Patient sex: M
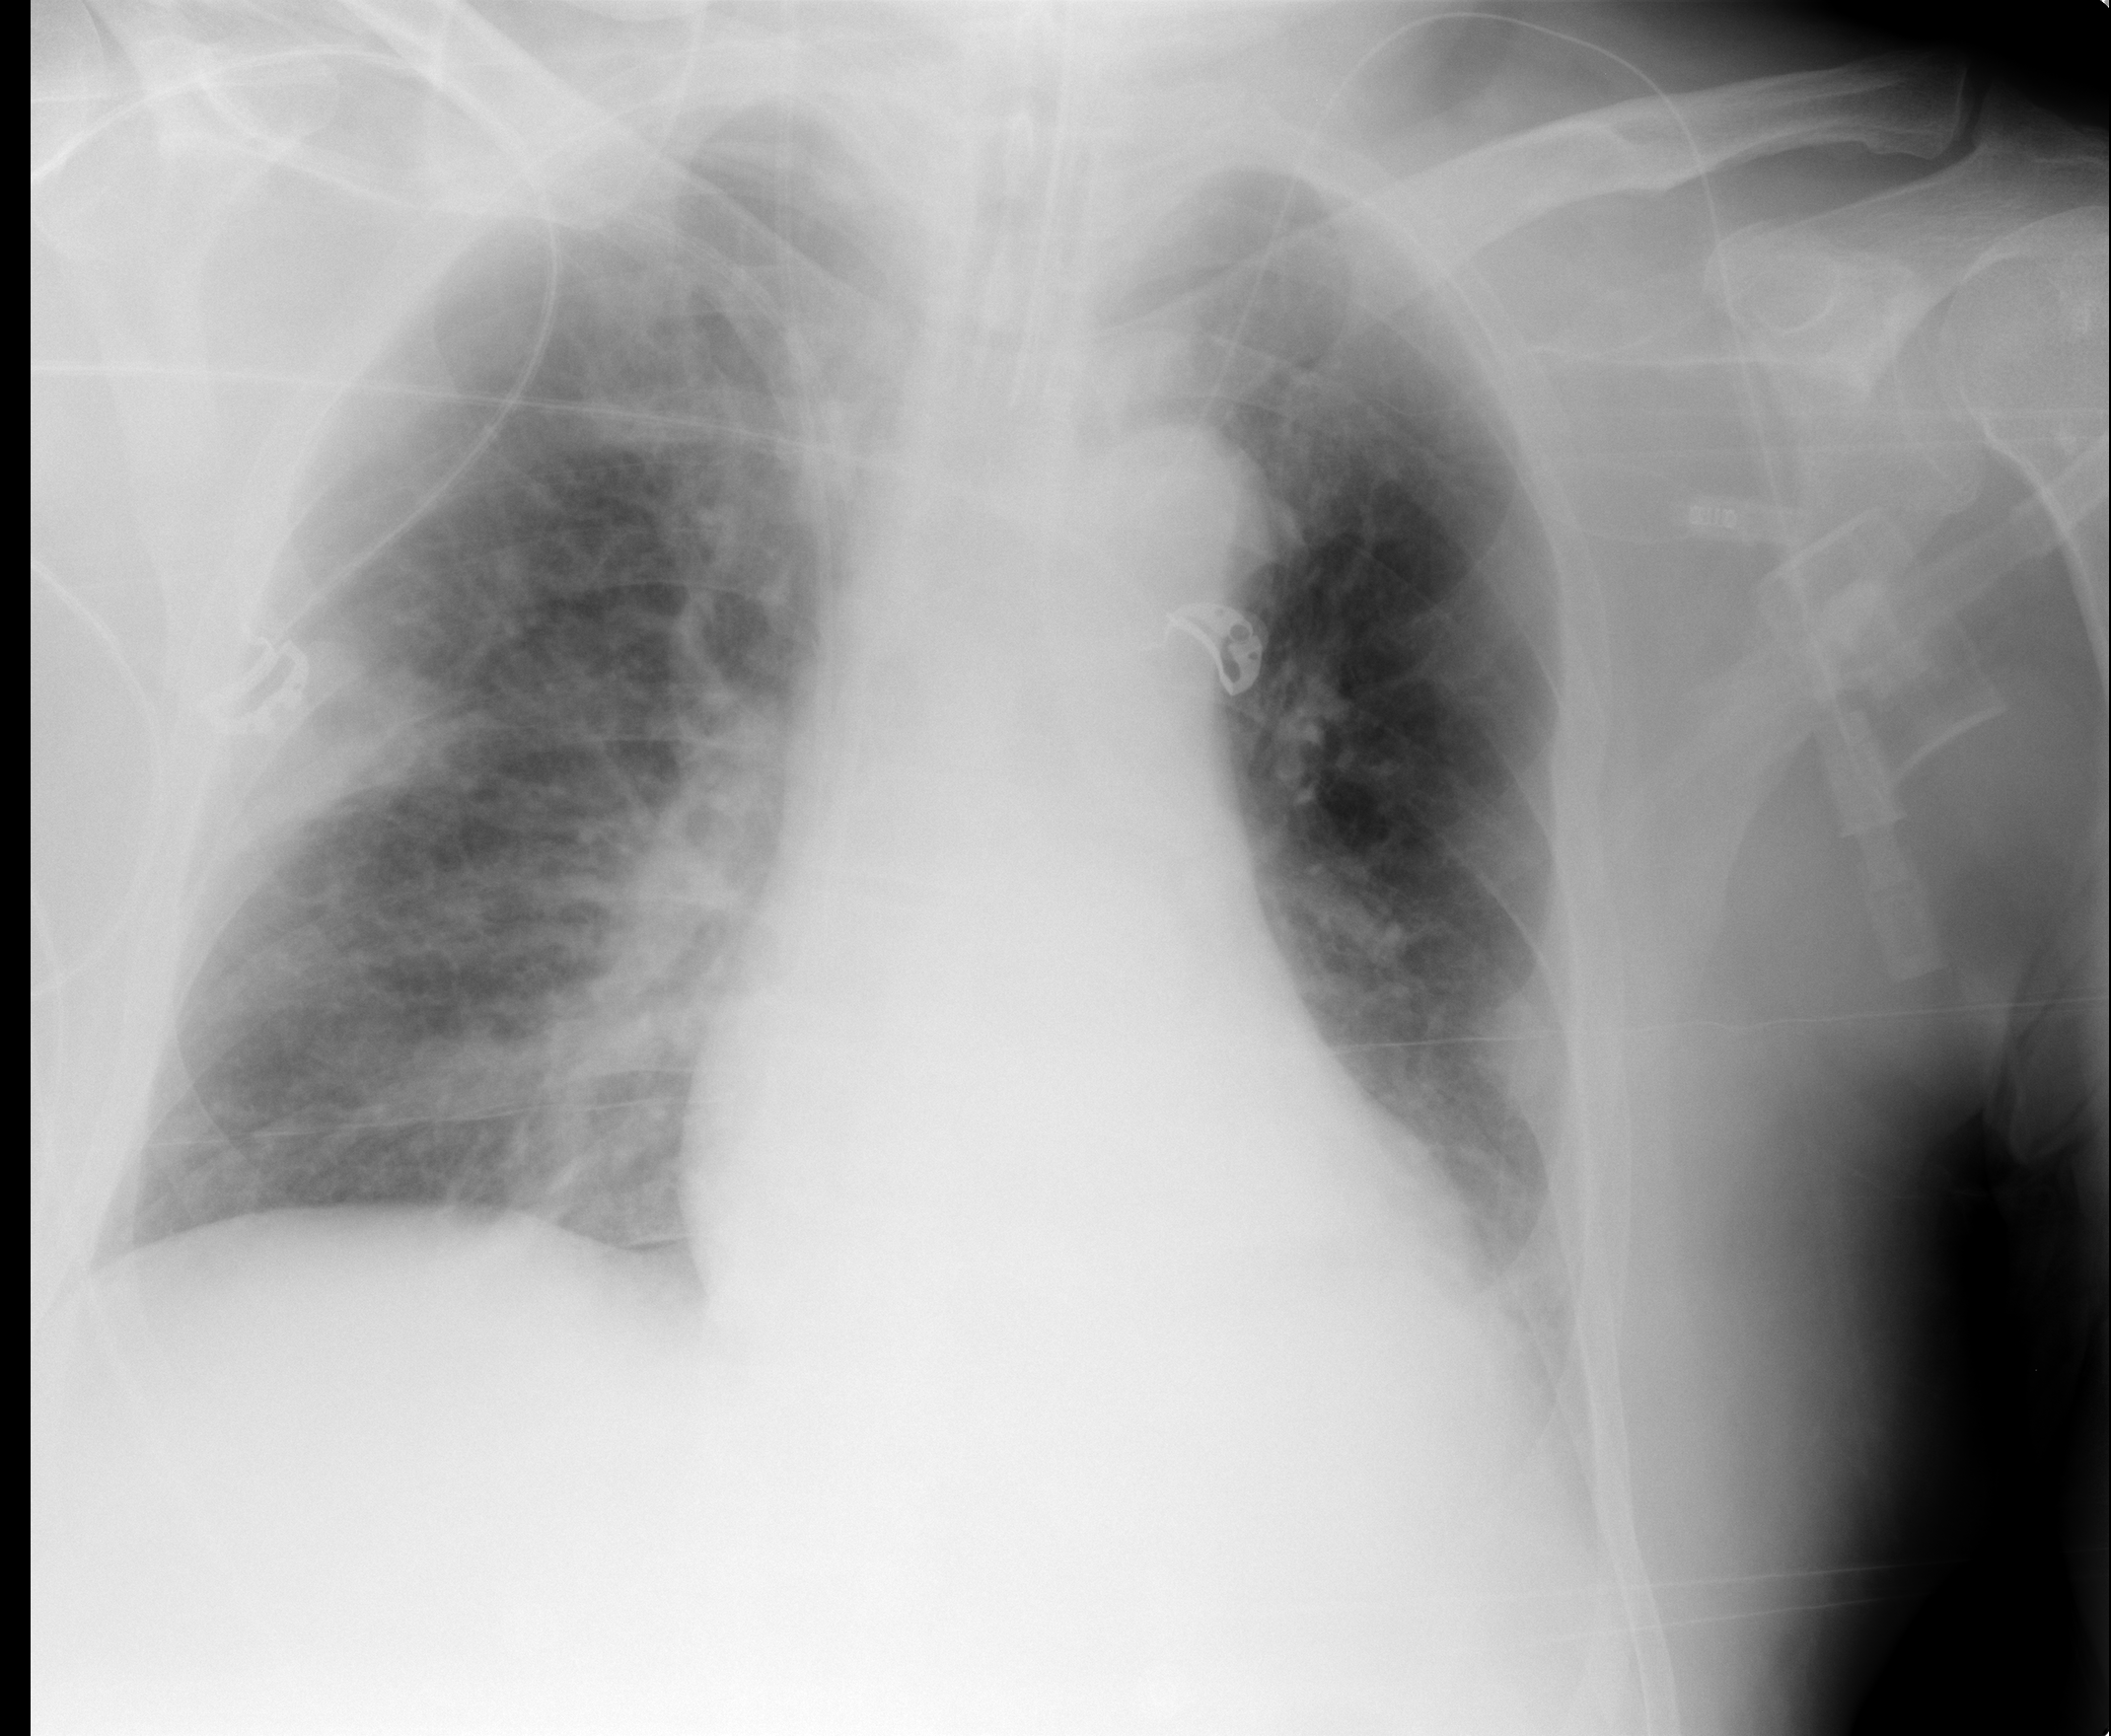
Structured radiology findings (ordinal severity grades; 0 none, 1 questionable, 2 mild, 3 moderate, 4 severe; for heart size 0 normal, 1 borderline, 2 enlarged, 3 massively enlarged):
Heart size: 1
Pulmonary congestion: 2
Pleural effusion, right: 0
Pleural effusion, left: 2
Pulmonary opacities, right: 2
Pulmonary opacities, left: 0
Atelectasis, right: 2
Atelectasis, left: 2